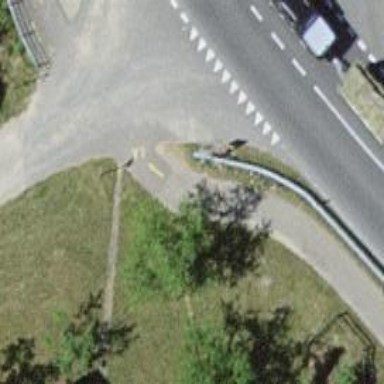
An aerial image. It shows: Cycleway.